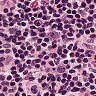
Metastatic tissue present: no